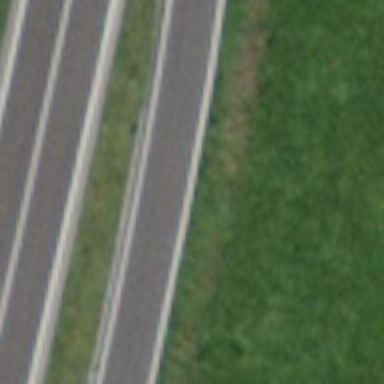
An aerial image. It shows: Secondary link road with asphalt surface.